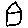
Label: house